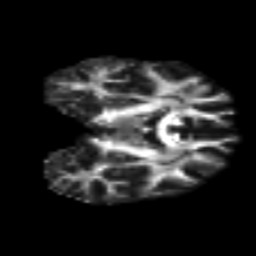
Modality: FA
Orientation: coronal
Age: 44
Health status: ill
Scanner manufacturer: philips
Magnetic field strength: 3 T
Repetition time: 9 s
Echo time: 0.127 s